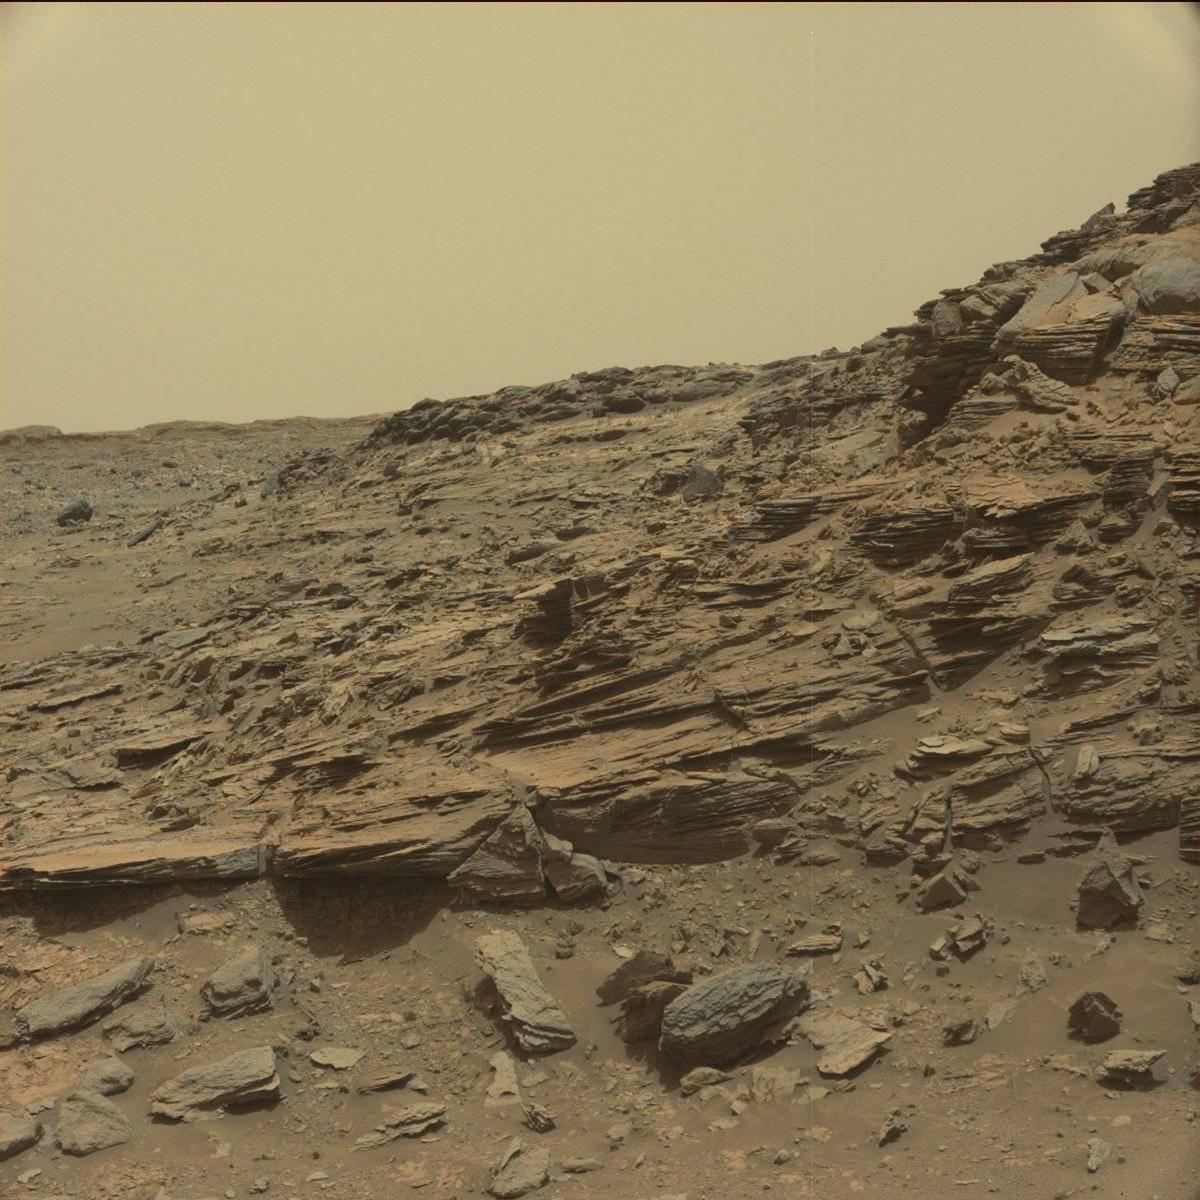
Terrain classes present: Bedrock, Rock, Sand / Soil, Sky